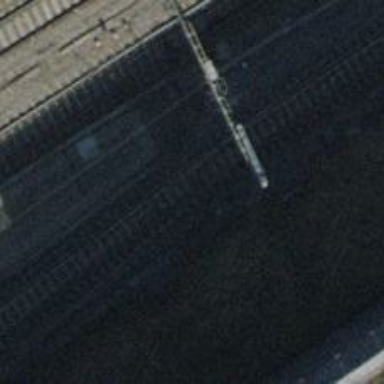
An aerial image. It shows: Single-track electrified railway with contact line.